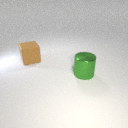
large brown rubber cube to the left of large green metal cylinder